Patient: sex F, age 58
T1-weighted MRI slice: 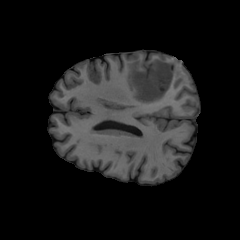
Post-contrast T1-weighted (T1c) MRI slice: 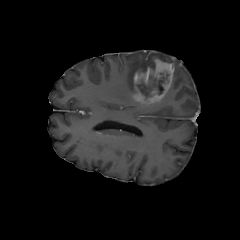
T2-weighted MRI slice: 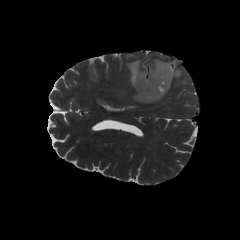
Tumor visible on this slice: yes
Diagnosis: Glioblastoma, IDH-wildtype
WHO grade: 4